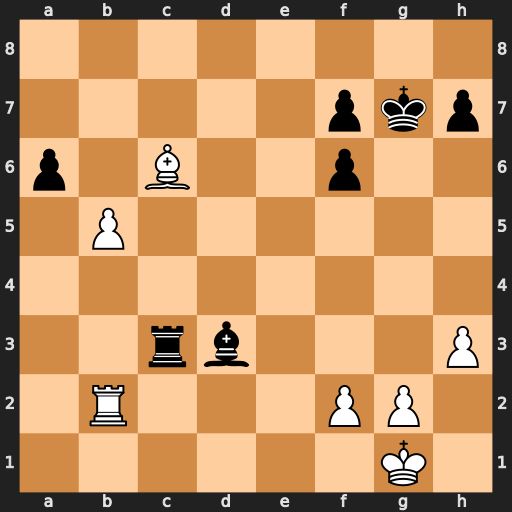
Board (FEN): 8/5pkp/p1B2p2/1P6/8/2rb3P/1R3PP1/6K1
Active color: w
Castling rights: -
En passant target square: -
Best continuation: b6 Rxc6 b7